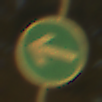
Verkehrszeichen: VorgeschriebeneFahrtrichtungHierLinks
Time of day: SunriseSunset
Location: Outdoor (RoadRail)
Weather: PartlyCloudy
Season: NotSpecified
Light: Natural